Field crop: tomato
Growth stage: 1
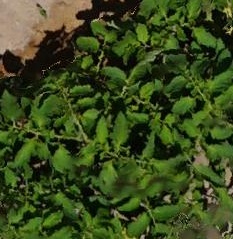
Species: tomato